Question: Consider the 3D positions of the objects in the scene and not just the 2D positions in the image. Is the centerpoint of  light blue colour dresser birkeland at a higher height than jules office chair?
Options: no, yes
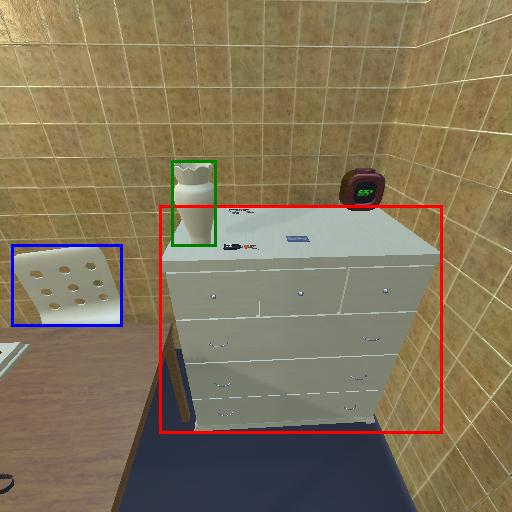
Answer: no